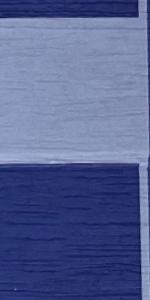
Label: Empty